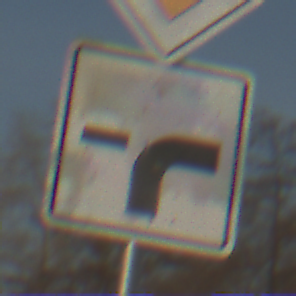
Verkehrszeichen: VerlaufVorfahrtsstrasse9
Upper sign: Vorfahrtsstrasse
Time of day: MorningAfternoon
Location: Outdoor (Suburban)
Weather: PartlyCloudy
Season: NotSpecified
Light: Natural